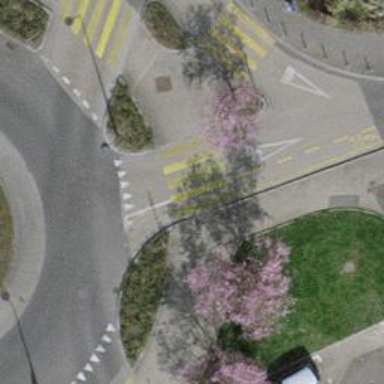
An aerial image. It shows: Uncontrolled zebra crossing with yellow markings on the road.